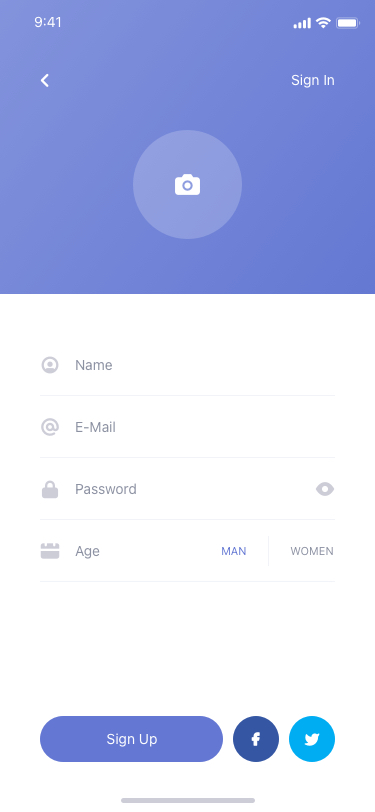
Text in this UI design:
MAN
WOMEN